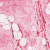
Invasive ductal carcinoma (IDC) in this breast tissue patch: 0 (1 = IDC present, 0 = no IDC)